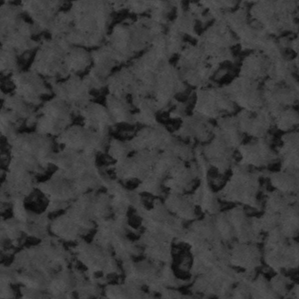
Label: frost